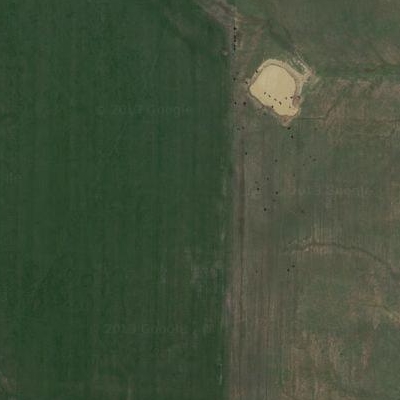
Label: aGrass